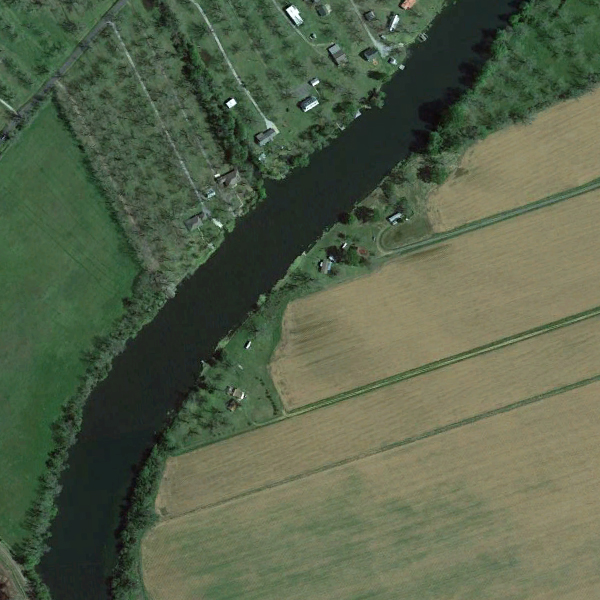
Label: River